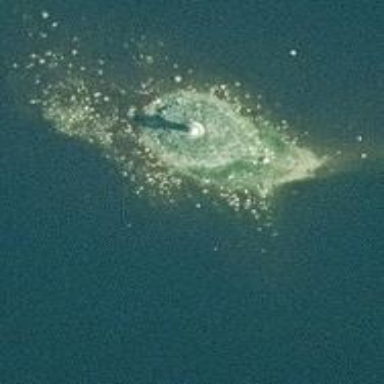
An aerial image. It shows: Lighthouse.